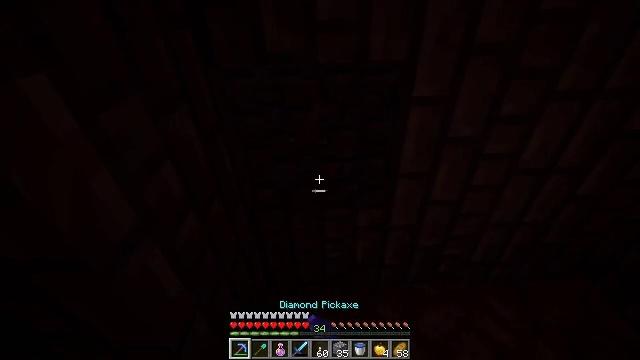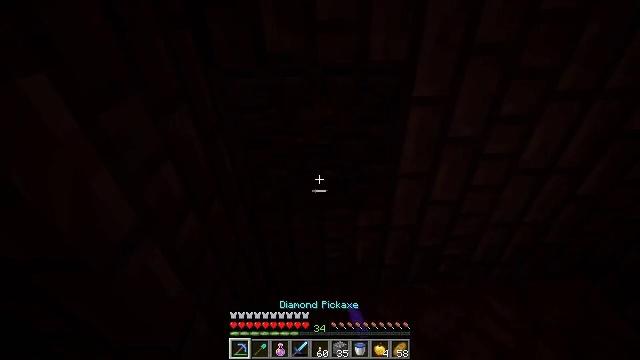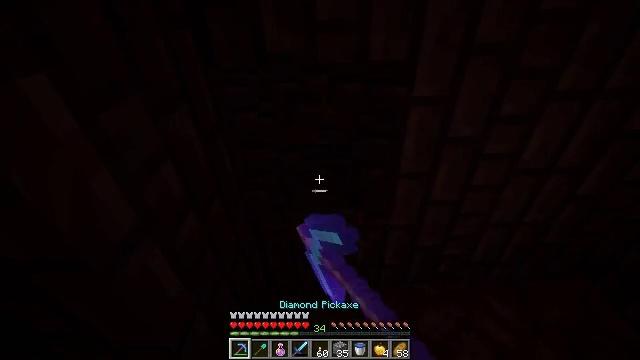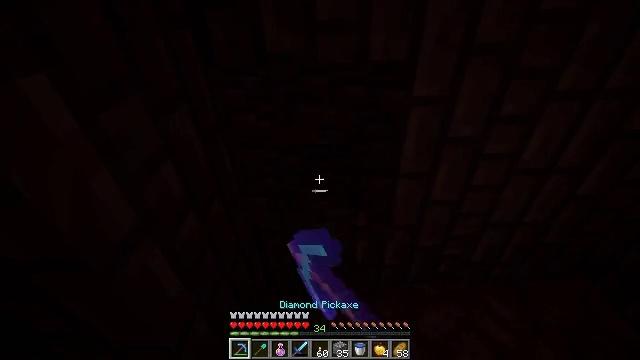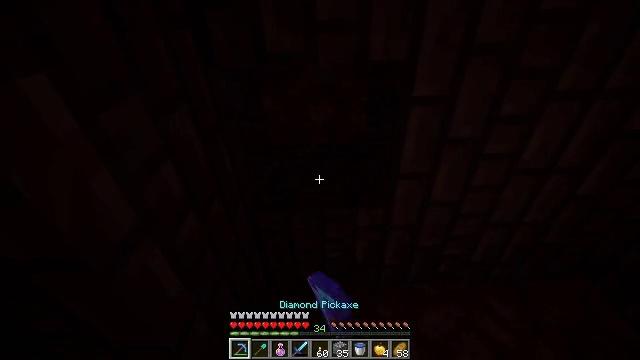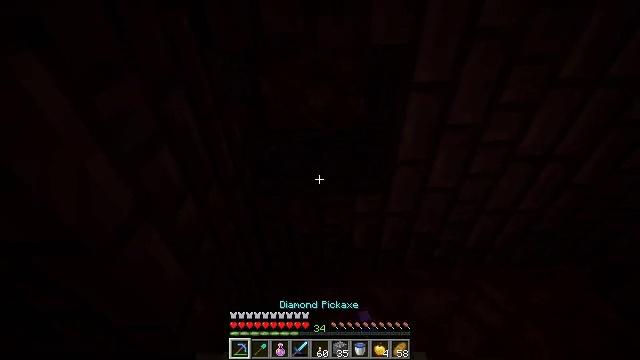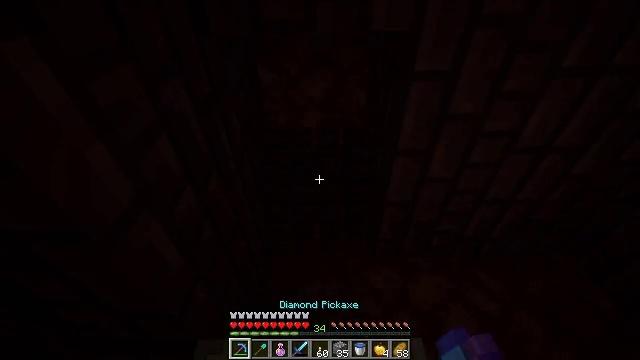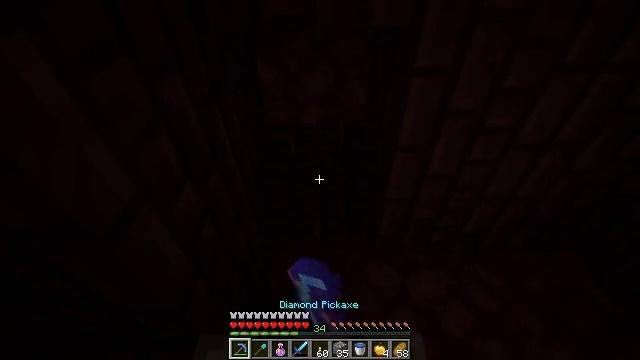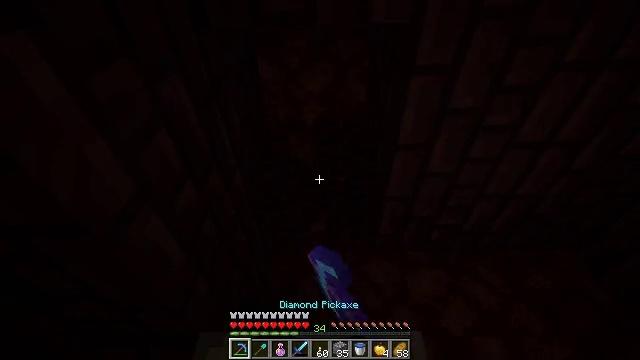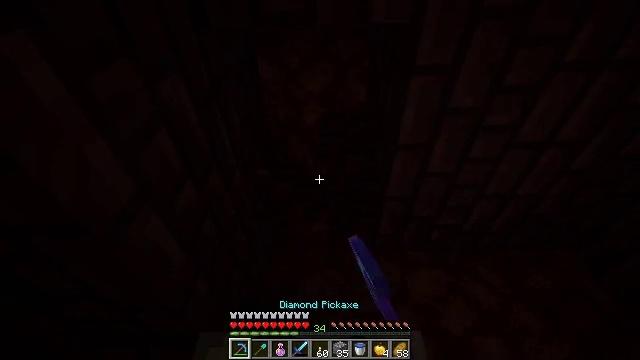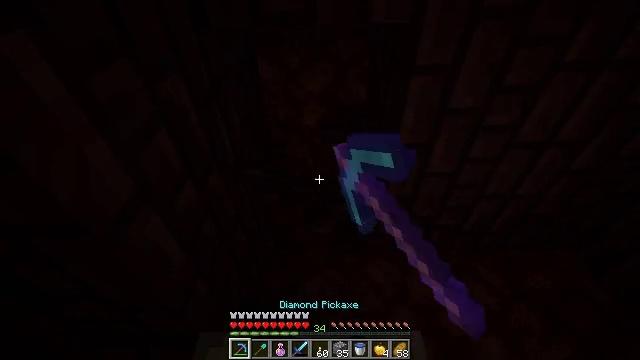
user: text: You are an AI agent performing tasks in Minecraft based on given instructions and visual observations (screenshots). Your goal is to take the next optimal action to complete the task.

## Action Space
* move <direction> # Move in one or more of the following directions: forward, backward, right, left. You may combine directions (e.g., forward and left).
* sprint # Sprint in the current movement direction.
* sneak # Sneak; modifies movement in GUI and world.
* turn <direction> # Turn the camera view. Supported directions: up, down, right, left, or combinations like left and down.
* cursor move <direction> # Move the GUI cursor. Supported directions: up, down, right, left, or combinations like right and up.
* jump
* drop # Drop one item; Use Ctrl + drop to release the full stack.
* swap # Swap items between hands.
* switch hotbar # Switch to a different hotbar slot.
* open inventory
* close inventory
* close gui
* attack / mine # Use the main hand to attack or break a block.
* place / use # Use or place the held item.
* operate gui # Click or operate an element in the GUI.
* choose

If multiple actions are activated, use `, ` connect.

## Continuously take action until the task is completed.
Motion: motion action
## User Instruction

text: Break the nether bricks in a fortress.
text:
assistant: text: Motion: attack / mine
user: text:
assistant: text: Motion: attack / mine
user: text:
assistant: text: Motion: attack / mine
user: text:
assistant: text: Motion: attack / mine
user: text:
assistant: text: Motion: turn down, attack / mine
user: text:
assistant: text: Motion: turn down, attack / mine
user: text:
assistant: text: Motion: attack / mine
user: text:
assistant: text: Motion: attack / mine
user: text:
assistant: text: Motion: attack / mine
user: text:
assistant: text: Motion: attack / mine
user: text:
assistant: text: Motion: attack / mine